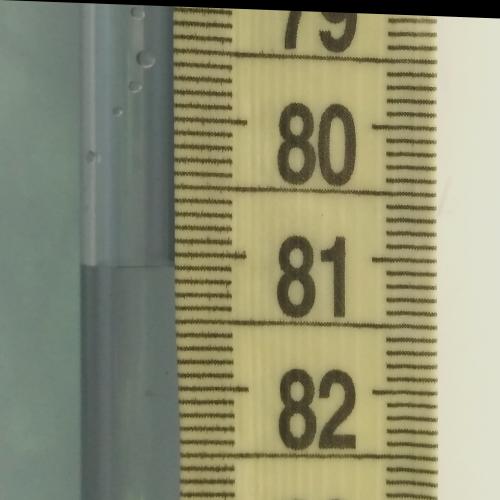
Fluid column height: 81.1 cm